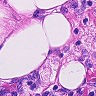
Metastatic tissue present: yes